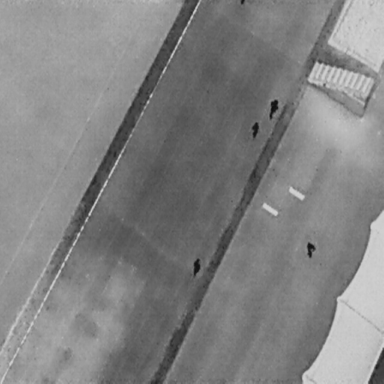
There are four People in the infrared image.